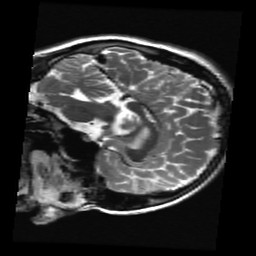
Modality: T2w
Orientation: sagittal
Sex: female
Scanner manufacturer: ge
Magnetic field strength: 3 T
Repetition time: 5 s
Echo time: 0.101 s